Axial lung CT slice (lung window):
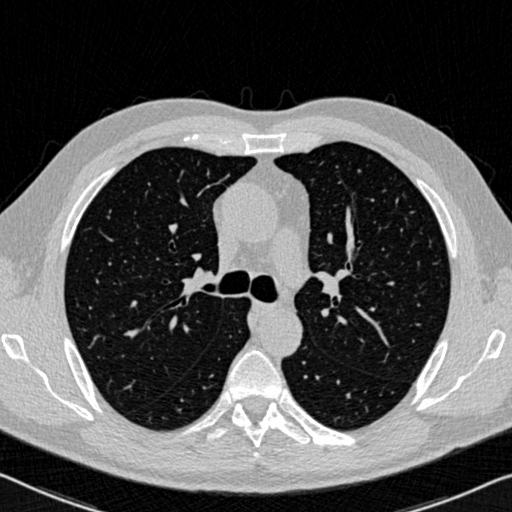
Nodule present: no